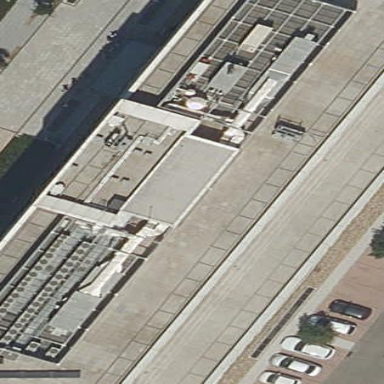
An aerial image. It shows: Office building.